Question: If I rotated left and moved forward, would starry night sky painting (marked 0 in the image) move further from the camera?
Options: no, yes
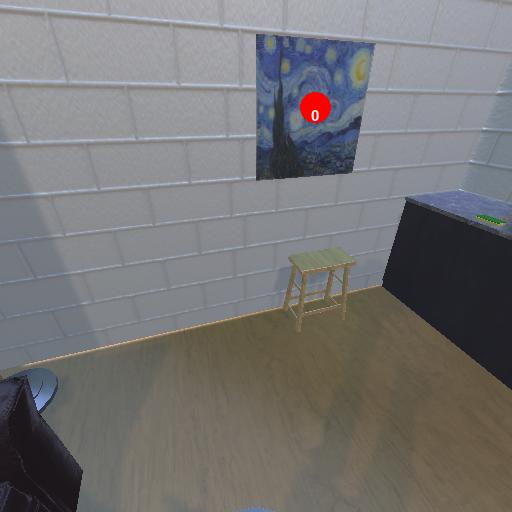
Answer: no